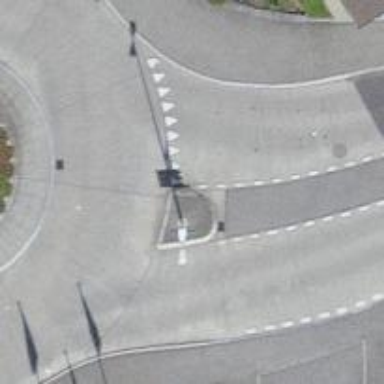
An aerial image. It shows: Road with "give way" sign.